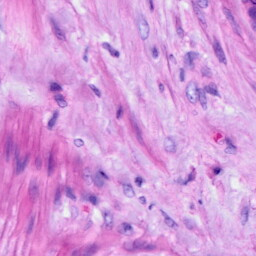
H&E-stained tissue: Ovarian